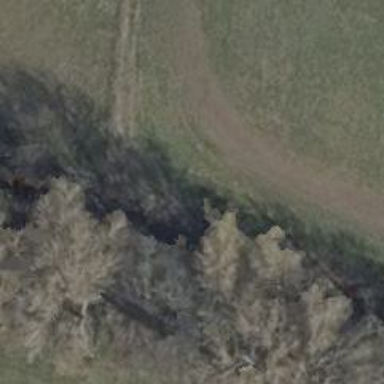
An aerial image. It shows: Grassy track with grade5 tracktype.